Question: Here is my question:
'''
#data 1:
lab1 <- 1:10
group <- rep(1:3, each = length (lab1))
label <- rep(lab1, 3)
avar <- rep(c(0, 1, 4, 5, 6, 8, 10, 11, 12, 13), 3)
myd <- data.frame (group, label, avar)
# data 2
fillcol <- rep(rnorm(length(lab1)-1, 0.5, 0.2), 3)
group1 <- rep(1:3, each = length(fillcol)/3)
# this variable will be used to fill color in bars
filld <- data.frame(group1, fillcol)
# now plotting
par(mfrow = c(3, 1))
par(mar = c(2.5, 1, 2.5, 1))
#plot1
myd1 <- myd[myd$group ==1,]
filld1 <- filld[filld$group1 ==1,]
blues <- colorRampPalette(c("yellow", "blue"))
barplot(as.matrix(diff(myd1$avar)), horiz=T, col=blues(10)[10* filld1$fillcol],
axes=F, xlab="Mark")
axis(1, labels=myd$label, at=myd$avar)
axis(3, labels=myd$avar, at=myd$avar)
'''
Although this sample dataset, I have many variables and I want to automate this process.
'''
for (i in 1:length(unique(myd$group))){
par(mfrow = c(i, 1))
par(mar = c(2.5, 1, 2.5, 1))
myd[i] <- myd[myd$group ==i,]
filld[i] <- filld[filld$group1 ==i,]
blues <- colorRampPalette(c("yellow", "blue"))
barplot(as.matrix(diff(myd[i]$avar)), horiz=T,
col=blues(10)[10* filld1$fillcol], axes=F, xlab="Mark")
axis(1, labels=myd[i]$label, at=myd[i]$avar)
axis(3, labels=myd[i]$avar, at=myd[i]$avar)
}
Error in dim(data) <- dim : attempt to set an attribute on NULL
In addition: Warning messages:
1: In '[<-.data.frame'('*tmp*', i, value = list(group = c(1L, 1L, 1L, :
provided 3 variables to replace 1 variables
2: In '[<-.data.frame'('*tmp*', i, value = list(group1 = c(1L, 1L, :
provided 2 variables to replace 1 variables
'''
Edits: I want to create a loop so that I create multiple graphs within the loop:

PS: I am new to R and stackoverflow. Please excuse me if the question is not appropriate, although I read the guidelines and try to adhere to it
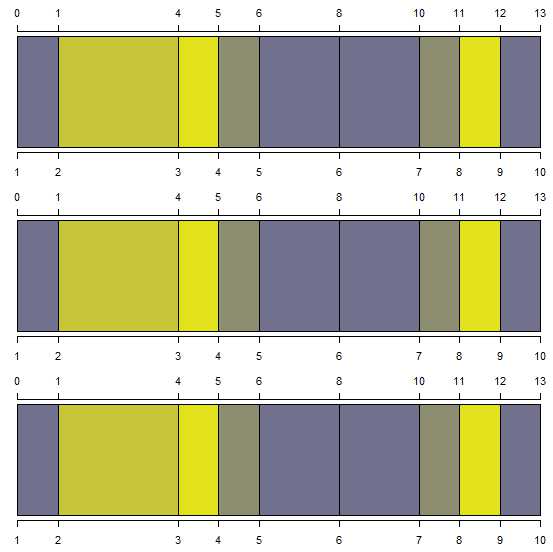
Answer: If you wrap it in a function like this, you should be able to get it to work and be called multiple times.
'''
colbarplot <- function(group) {
myd1 <- myd[myd$group == group,]
filld1 <- filld[filld$group1 == group,]
blues <- colorRampPalette(c("yellow", "blue"))
barplot(as.matrix(diff(myd1$avar)), horiz=T,
col=blues(10)[10* filld1$fillcol],
axes=F, xlab="Mark")
axis(1, labels=myd$label, at=myd$avar)
axis(3, labels=myd$avar, at=myd$avar)
}
par(mfrow = c(3, 1))
par(mar = c(2.5, 1, 2.5, 1))
sapply(unique(myd$group),function(x) colbarplot(x))
'''
This will give the multiple plots on one page you are after.